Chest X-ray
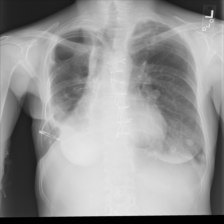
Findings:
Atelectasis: negative
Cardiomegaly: negative
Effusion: negative
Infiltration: negative
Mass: negative
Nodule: negative
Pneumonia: negative
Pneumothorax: negative
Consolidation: negative
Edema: negative
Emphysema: negative
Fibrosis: negative
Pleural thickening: negative
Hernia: negative